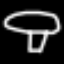
Label: mushroom